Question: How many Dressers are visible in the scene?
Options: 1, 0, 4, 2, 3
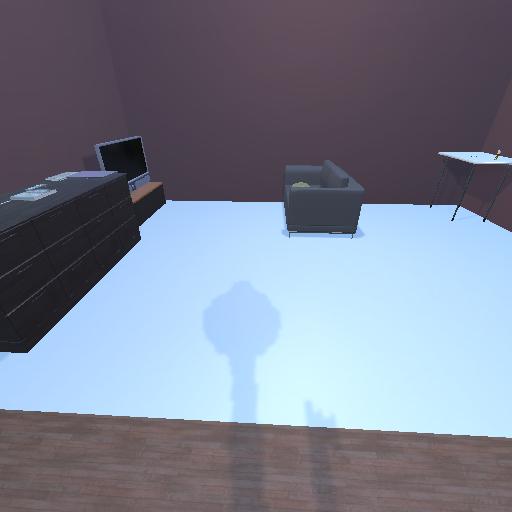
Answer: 1